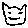
Label: cat